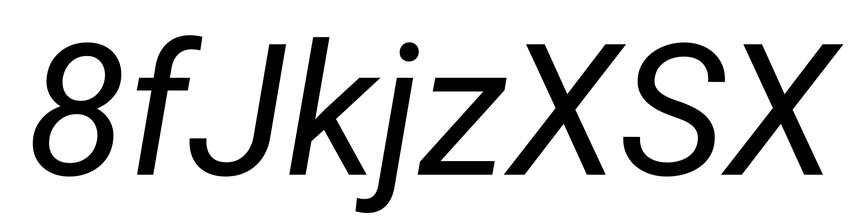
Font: Roboto-Italic_Italic